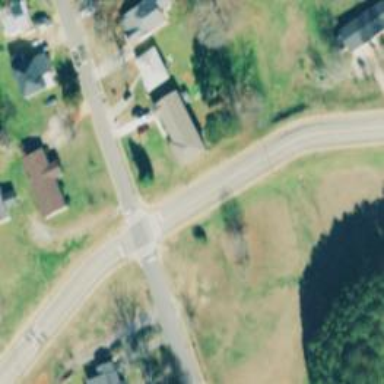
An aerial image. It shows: Marked crossing on the road.